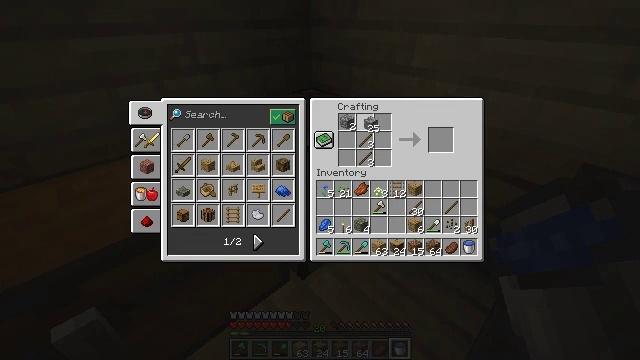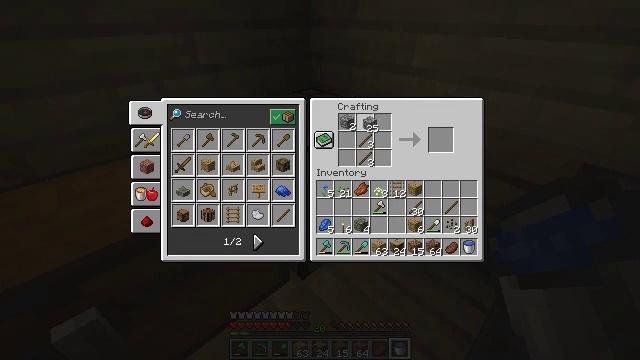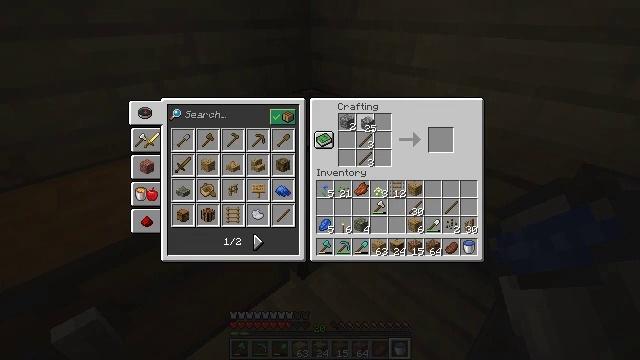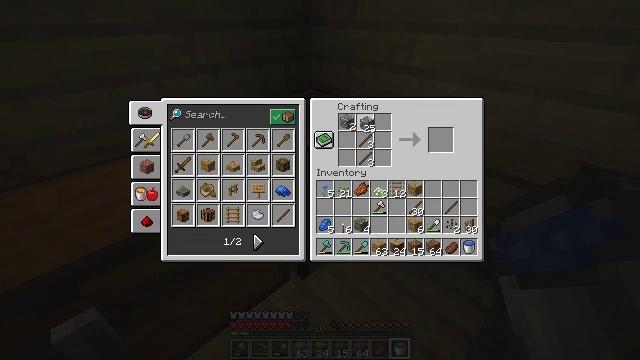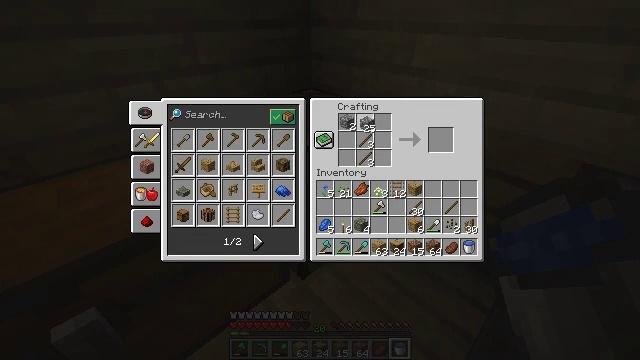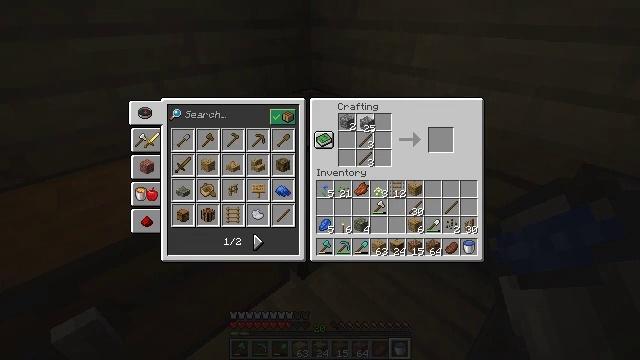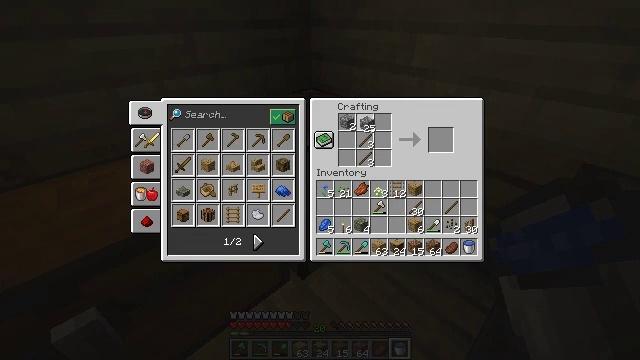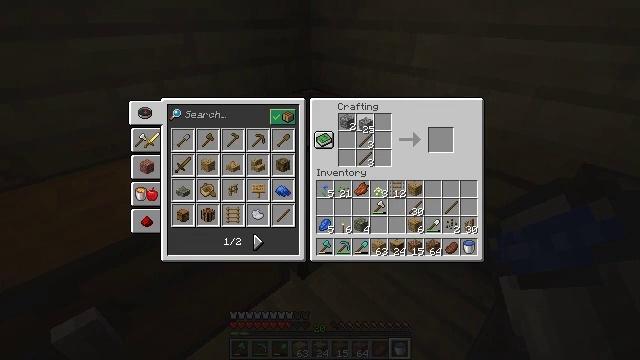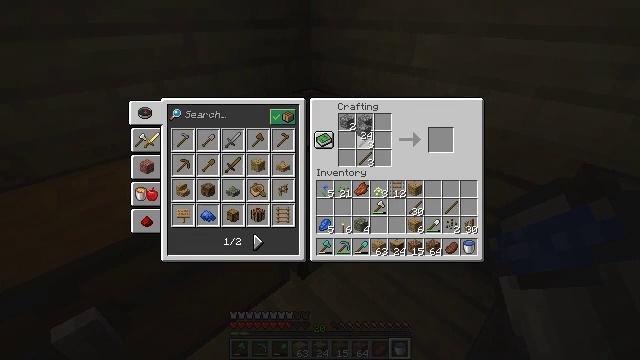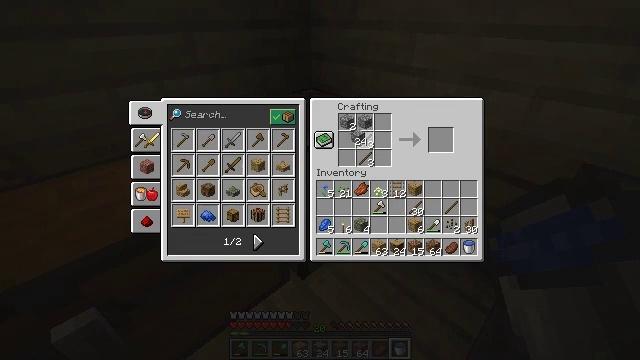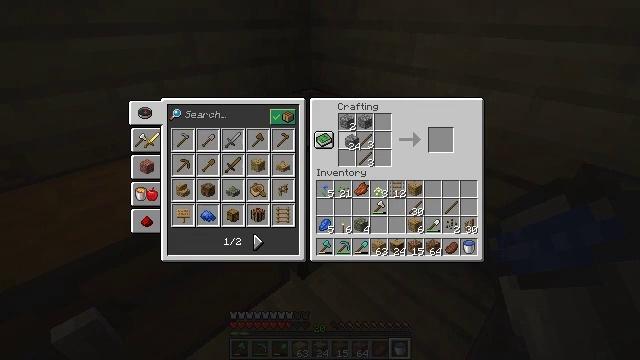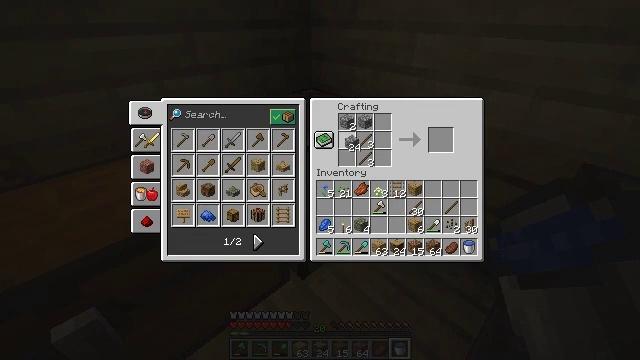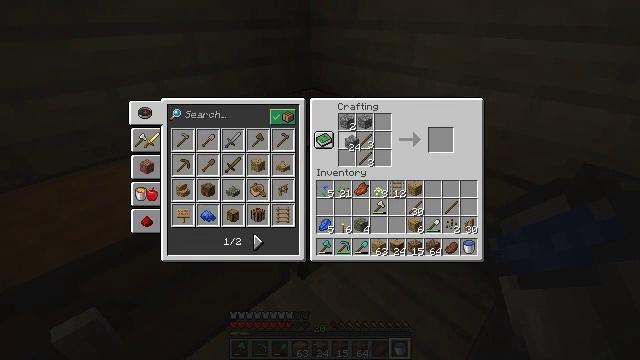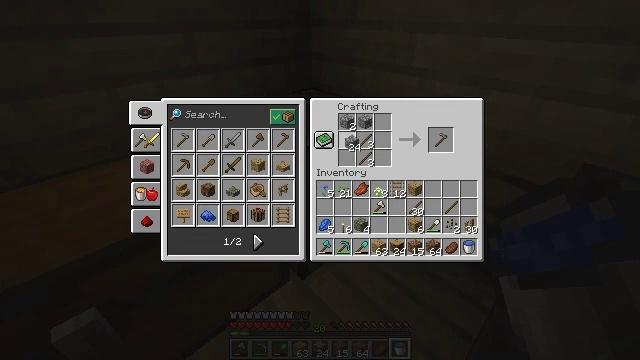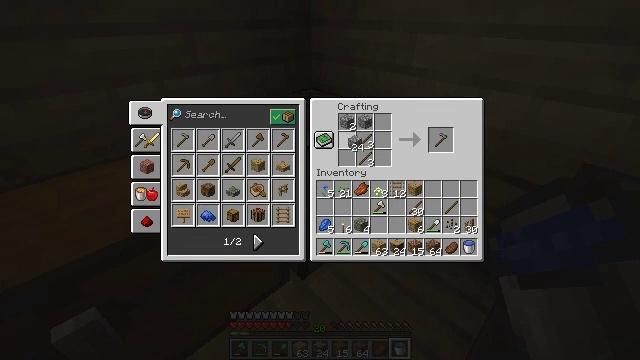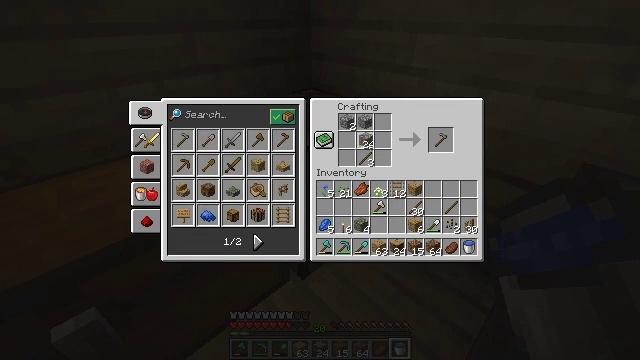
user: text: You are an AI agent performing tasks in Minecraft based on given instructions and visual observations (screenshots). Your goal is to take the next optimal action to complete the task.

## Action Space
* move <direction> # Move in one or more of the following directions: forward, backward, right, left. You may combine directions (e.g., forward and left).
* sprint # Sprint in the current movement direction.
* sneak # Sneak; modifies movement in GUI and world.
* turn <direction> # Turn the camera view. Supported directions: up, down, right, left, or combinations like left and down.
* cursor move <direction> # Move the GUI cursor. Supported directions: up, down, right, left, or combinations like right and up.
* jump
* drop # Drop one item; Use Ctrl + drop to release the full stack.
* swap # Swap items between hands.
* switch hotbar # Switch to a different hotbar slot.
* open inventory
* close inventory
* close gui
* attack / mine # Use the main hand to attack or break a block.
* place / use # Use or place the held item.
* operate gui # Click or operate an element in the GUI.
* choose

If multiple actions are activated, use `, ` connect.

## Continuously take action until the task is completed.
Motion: motion action
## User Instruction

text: Get a stone hoe by crafting it with the necessary materials.
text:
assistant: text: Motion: no_op
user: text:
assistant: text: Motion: no_op
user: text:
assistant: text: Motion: no_op
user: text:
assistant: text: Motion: no_op
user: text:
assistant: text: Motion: choose
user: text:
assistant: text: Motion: choose
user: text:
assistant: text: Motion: choose
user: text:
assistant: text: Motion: no_op
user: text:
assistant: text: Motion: no_op
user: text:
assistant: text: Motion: no_op
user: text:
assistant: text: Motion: no_op
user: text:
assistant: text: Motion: no_op
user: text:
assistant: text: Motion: no_op
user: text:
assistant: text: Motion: no_op
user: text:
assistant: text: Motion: cursor move right
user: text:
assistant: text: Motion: cursor move right
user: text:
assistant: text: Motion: no_op
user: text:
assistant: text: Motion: no_op
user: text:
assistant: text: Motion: no_op
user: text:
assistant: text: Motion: no_op
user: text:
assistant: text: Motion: no_op
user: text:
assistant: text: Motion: no_op
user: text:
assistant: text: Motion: no_op
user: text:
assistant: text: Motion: no_op
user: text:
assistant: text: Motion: choose
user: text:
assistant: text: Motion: choose
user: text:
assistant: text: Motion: choose
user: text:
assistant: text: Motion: choose
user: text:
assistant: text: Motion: no_op
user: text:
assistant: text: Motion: no_op